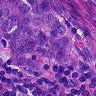
Metastatic tissue present: yes